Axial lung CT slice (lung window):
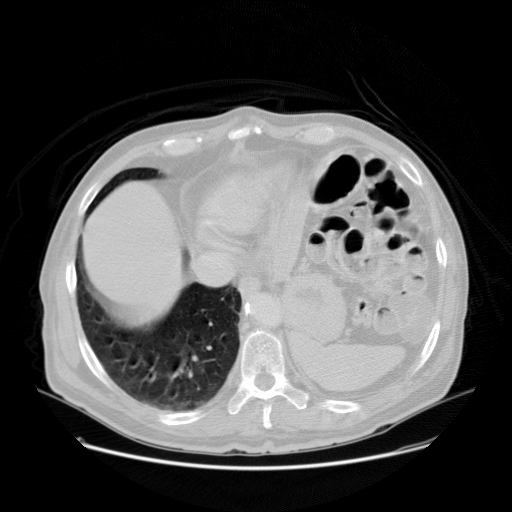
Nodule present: no